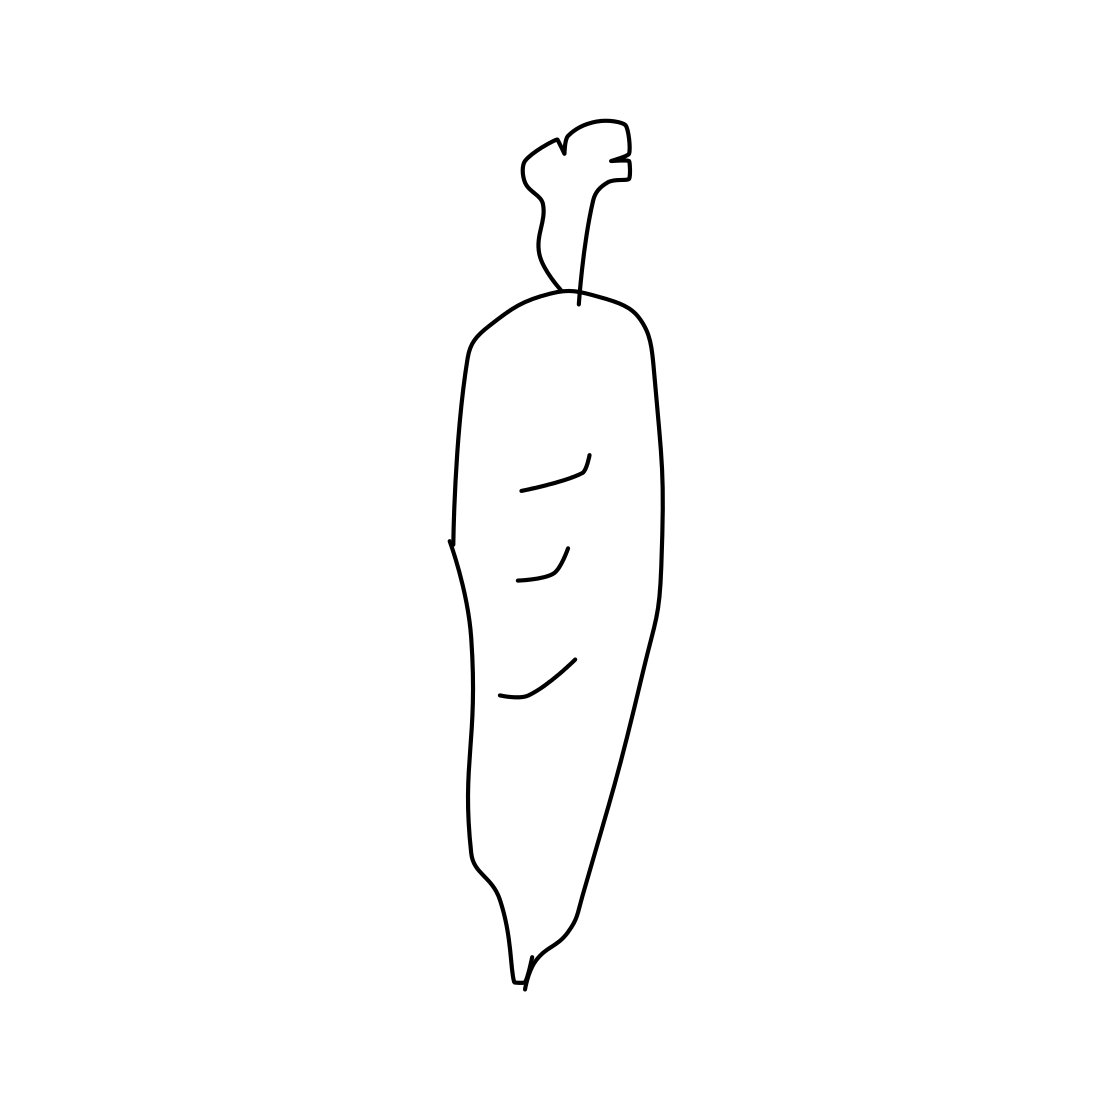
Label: carrot